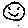
Label: smiley face